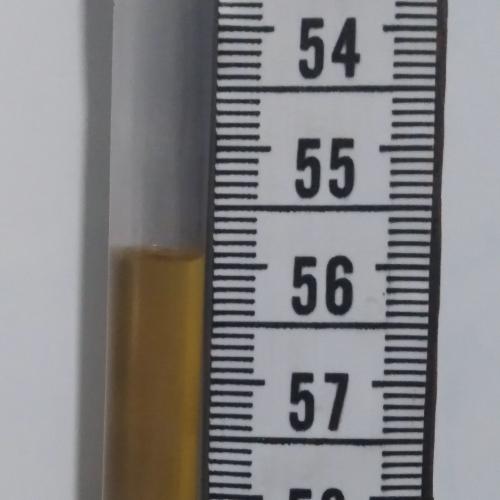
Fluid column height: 55.9 cm